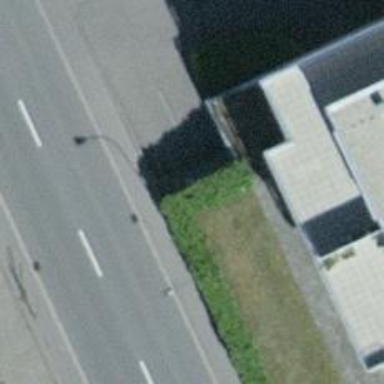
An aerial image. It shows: Hedge barrier.